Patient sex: F
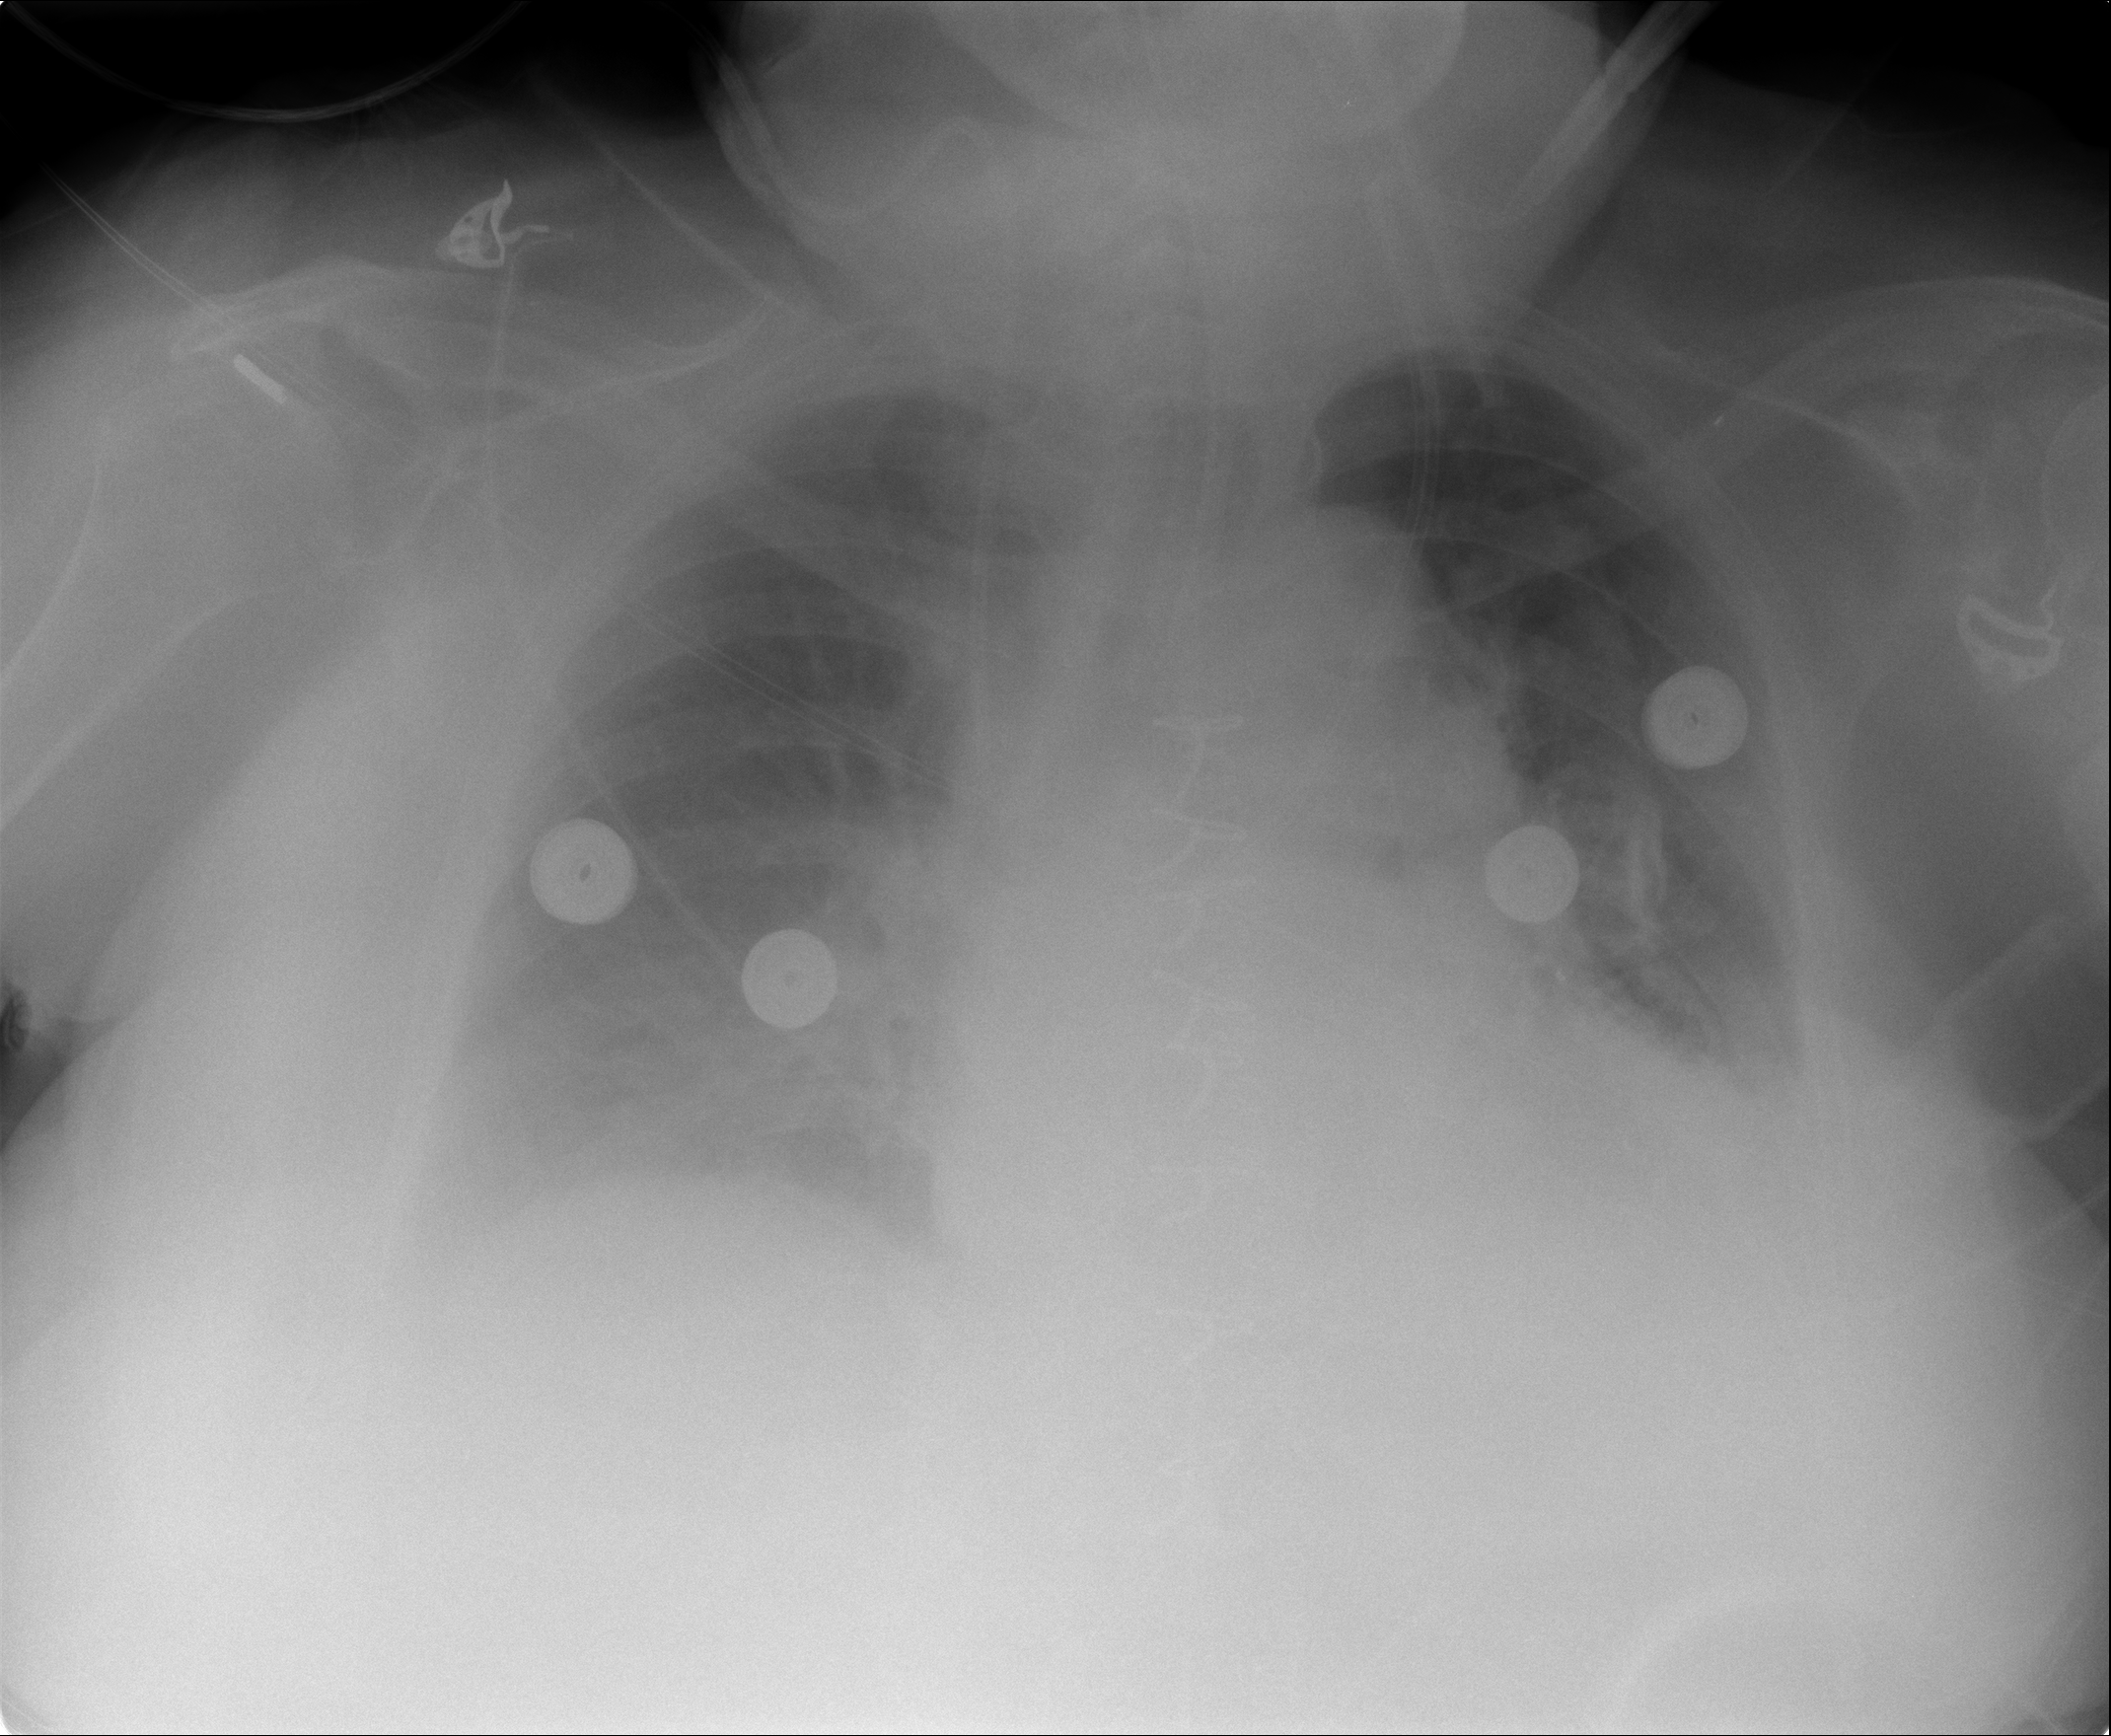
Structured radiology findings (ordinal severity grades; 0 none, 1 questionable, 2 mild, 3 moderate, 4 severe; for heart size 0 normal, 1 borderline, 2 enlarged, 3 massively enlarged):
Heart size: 2
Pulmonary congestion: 2
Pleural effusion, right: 2
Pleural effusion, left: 2
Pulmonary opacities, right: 0
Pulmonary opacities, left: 0
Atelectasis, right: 2
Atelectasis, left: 2